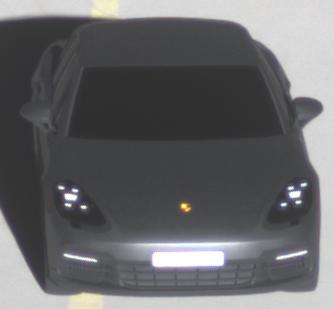
Make: Porsche
Model: Panamera
Detailed model: Panamera (971)
Model produced from: 2016/11
Model produced until: 2018/08
Doors: 5
Color: gray
Road condition: dry road
Daytime: morning or afternoon
Contrast: high contrast